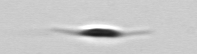
Label: Cylindrotheca